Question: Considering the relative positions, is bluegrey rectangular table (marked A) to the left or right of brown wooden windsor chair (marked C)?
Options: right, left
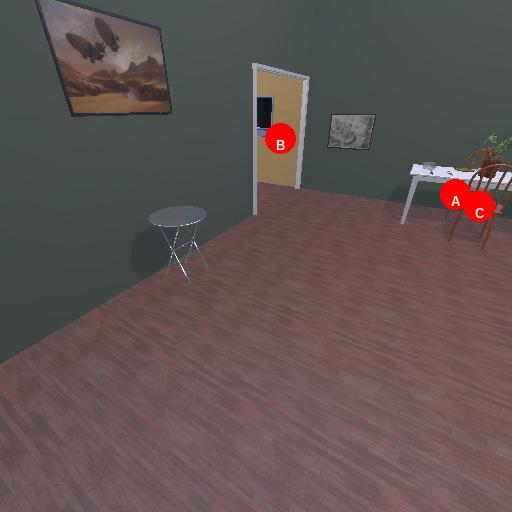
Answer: right